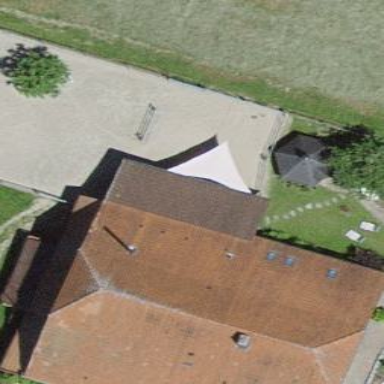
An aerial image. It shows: Farm building.